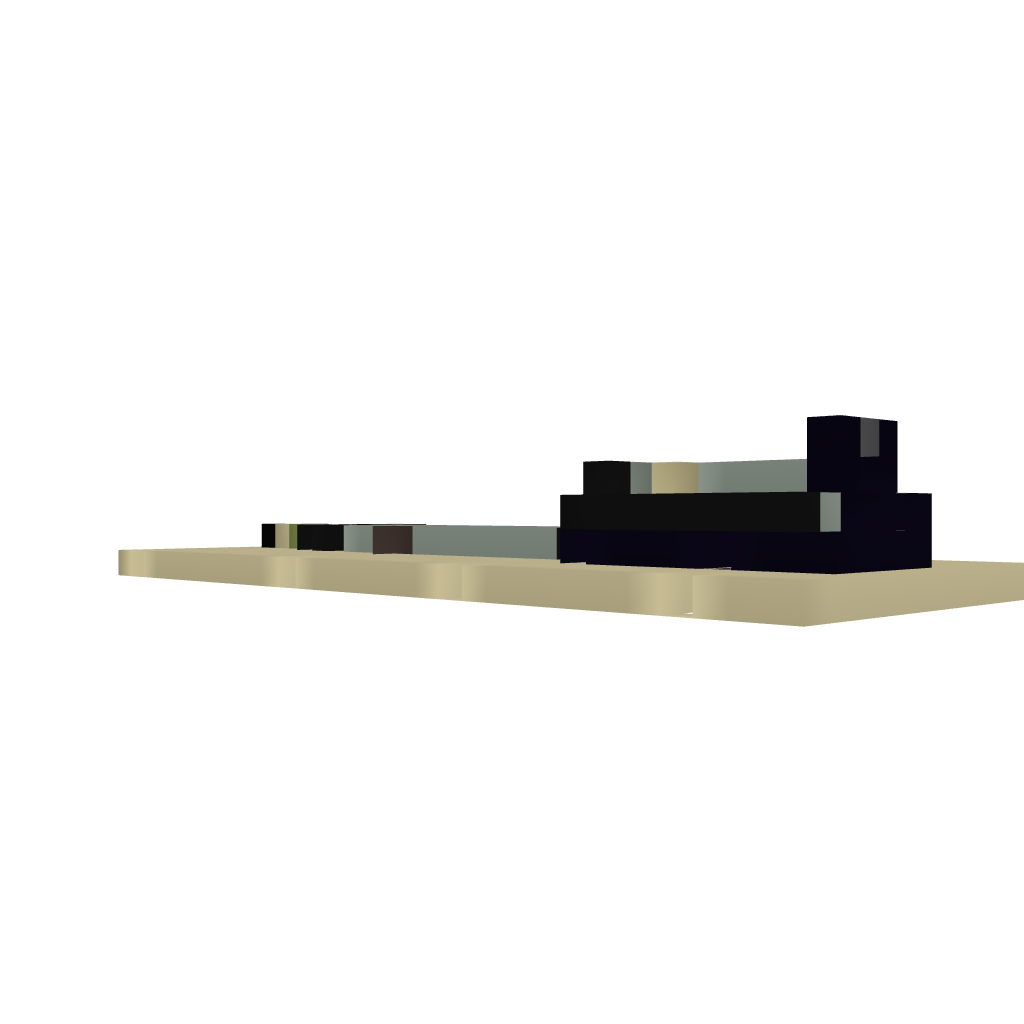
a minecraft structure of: Automatic TNT Cannon (Basic)